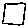
Label: square